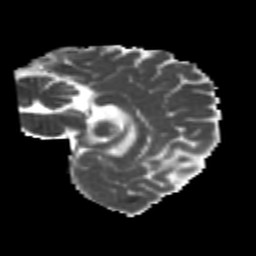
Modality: MD
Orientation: sagittal
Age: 25
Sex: female
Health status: healthy
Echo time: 0.074 s